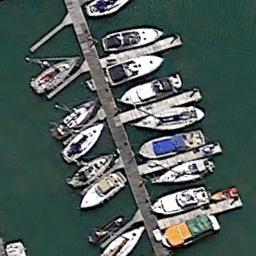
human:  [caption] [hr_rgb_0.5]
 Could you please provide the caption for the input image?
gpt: The harbor has some neatly docked boats and the color of the waters is green .

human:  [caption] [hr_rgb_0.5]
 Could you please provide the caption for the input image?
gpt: There are many yachts moored in the sea by the harbor .

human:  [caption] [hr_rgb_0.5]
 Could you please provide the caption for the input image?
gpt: There are containers on the harbor shore .

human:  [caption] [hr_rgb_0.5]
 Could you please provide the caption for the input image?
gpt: There are many ships in the harbor .

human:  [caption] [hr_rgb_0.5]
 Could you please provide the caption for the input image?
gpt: There are some yachts at the harbor .